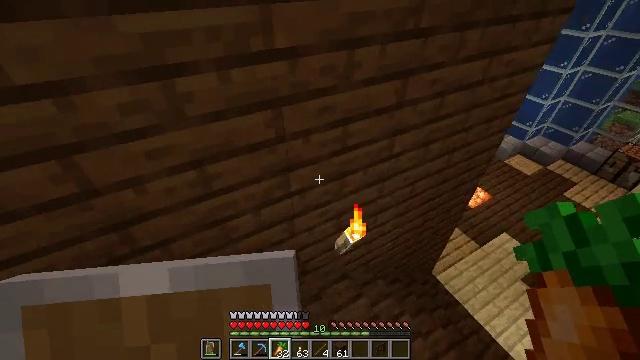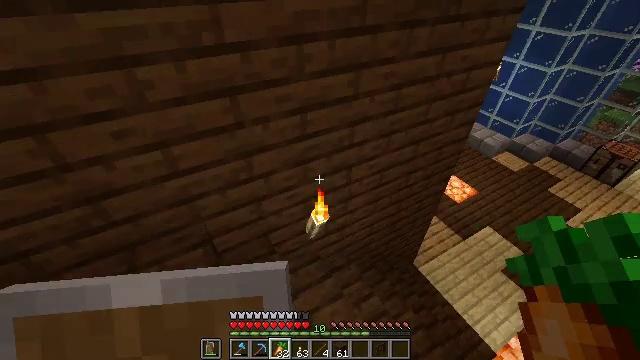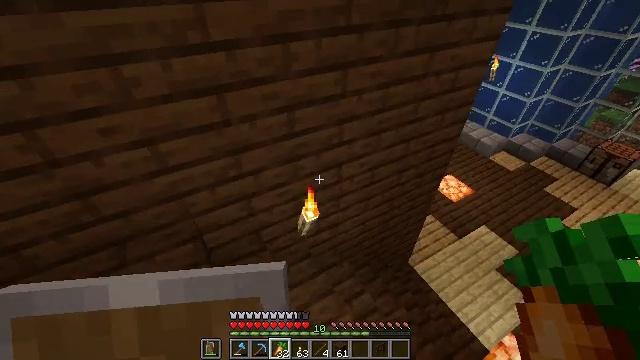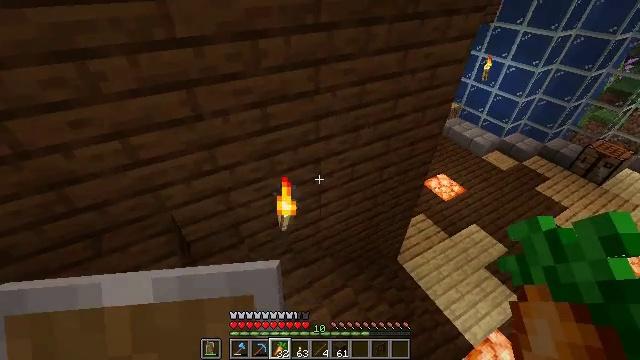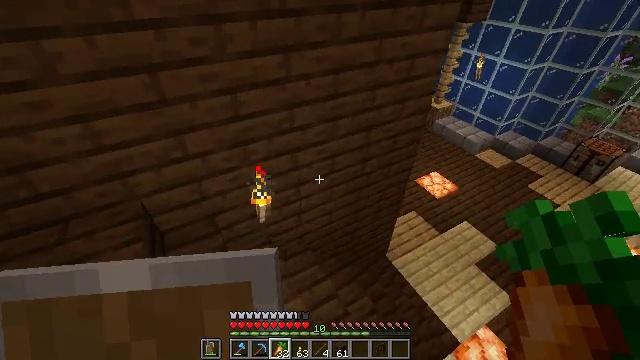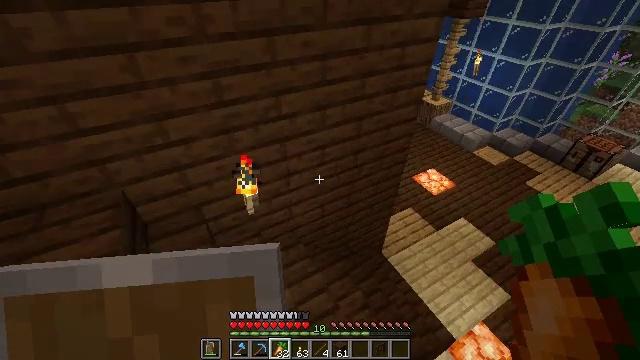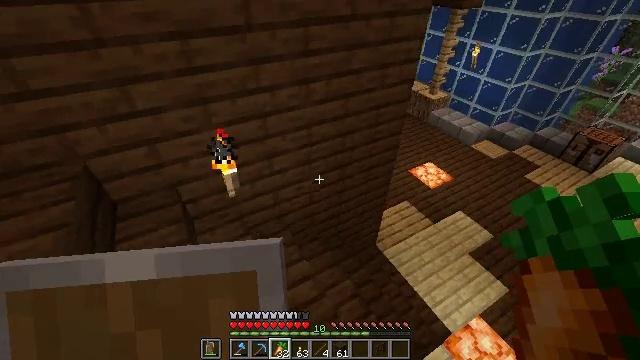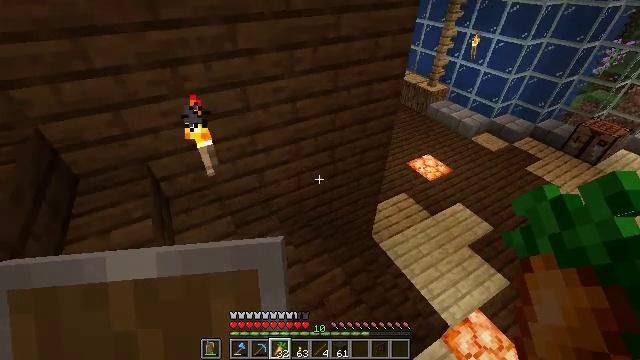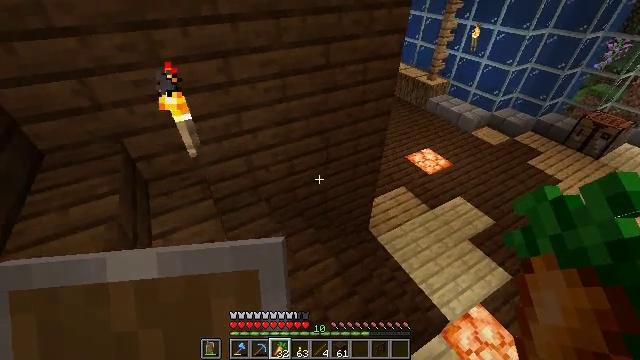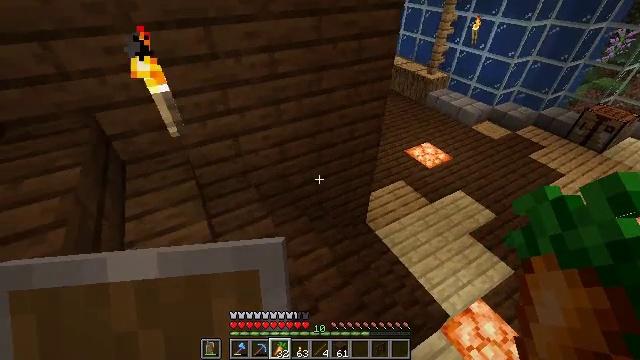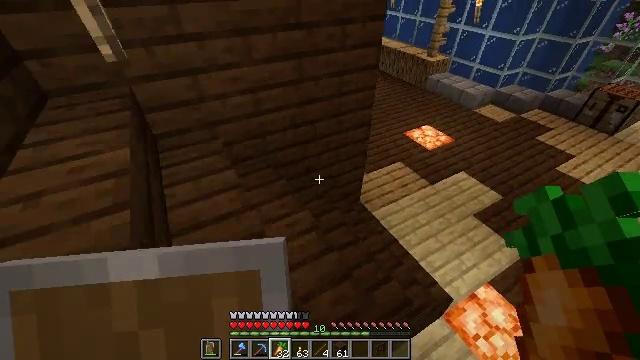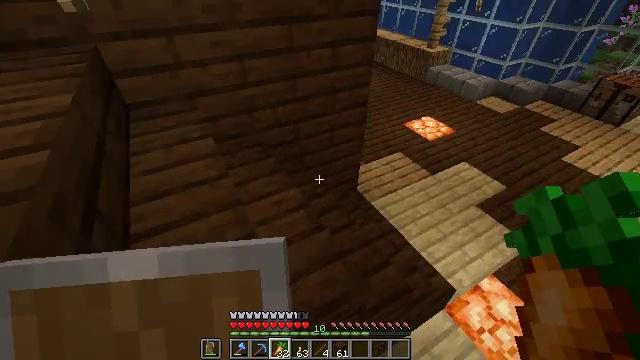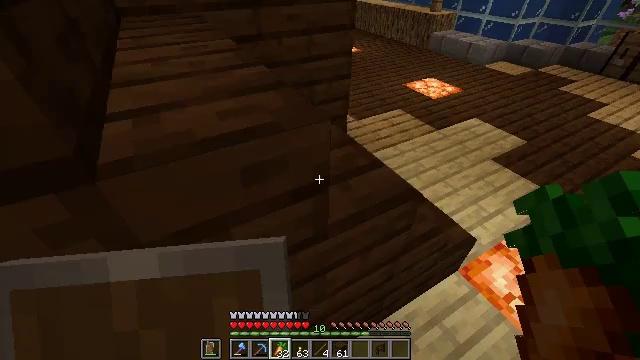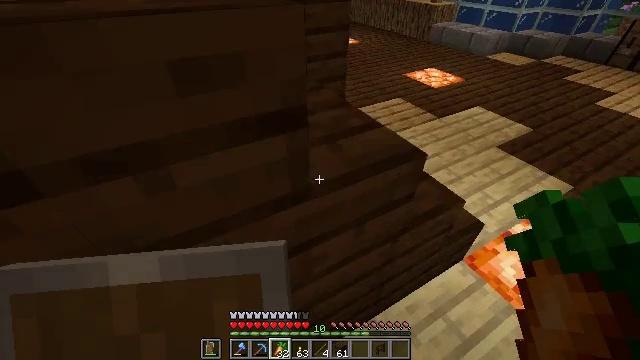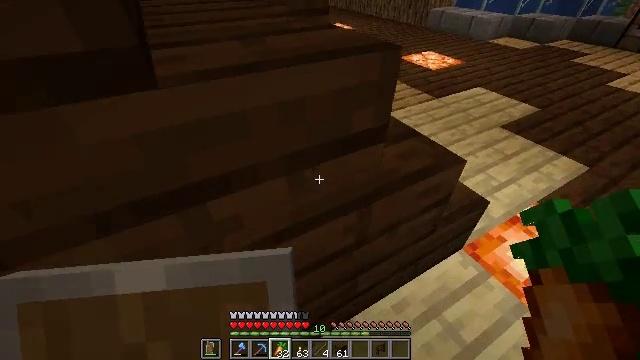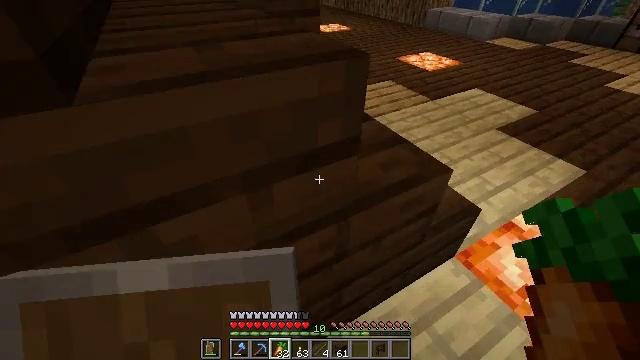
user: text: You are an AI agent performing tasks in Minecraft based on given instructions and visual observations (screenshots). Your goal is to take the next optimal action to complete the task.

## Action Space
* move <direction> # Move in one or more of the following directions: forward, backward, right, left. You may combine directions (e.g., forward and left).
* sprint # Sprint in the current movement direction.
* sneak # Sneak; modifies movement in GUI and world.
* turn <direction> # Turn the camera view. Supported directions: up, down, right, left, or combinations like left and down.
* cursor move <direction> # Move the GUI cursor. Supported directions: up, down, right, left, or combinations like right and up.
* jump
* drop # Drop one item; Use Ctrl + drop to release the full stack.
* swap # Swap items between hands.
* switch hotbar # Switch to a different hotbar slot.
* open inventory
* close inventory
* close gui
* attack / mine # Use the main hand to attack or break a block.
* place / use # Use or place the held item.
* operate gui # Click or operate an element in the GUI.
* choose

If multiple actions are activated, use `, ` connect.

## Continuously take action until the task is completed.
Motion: motion action
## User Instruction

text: Use polished diorite to get a polished diorite slab.
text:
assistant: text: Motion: move back and move right
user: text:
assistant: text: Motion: move right
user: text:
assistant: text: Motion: move right
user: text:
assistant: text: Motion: move right
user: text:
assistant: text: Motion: move right
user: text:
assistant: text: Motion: move forward and move right
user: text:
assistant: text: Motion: move forward and move right
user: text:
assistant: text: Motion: move forward and move right
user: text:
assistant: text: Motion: move forward and move right
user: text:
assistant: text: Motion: move forward and move right
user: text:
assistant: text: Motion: move forward and move right
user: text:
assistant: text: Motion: move forward and move right
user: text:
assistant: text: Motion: move forward and move right
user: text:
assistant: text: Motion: move forward and move right
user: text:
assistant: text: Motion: move forward and move right
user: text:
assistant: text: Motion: move forward
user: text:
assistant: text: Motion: move forward
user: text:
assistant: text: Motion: move forward
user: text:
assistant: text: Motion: move forward
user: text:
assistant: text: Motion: move forward
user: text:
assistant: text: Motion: move forward
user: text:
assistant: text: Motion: move forward
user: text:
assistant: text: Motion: move forward
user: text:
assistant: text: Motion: move forward and move left
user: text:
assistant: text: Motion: move forward and move left
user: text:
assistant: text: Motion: move forward and move left
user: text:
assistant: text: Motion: move forward
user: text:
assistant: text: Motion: move forward
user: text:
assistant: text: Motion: move forward
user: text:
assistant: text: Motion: move forward